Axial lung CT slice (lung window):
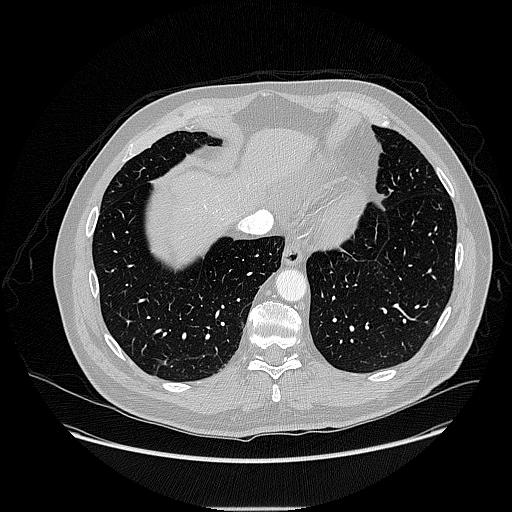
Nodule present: no